Field crop: tomato
Growth stage: 1
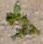
Species: portulaca